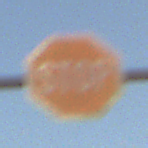
Verkehrszeichen: Stop
Umgebung: Outdoor, Nature
Tageszeit: SunriseSunset
Wetter: Clear
Licht: Natural
Jahreszeit: NotSpecified
Kontrast: HighContrast